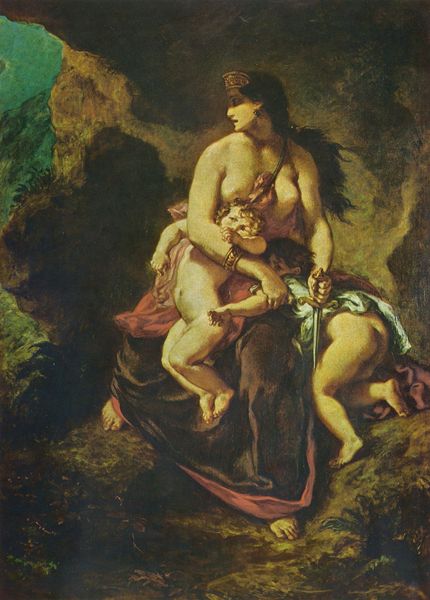
Titel: Medea
Künstler: Eugène Delacroix
Standort: Lille
Institution: Musée des Beaux-Arts
Schlagwörter: akt, berg, blau, blätter, dunkel, felsen, fuß, gemälde, gestein, hand, haut, himmel, nackt, schatten, umhang, wolf, gelb, grün, landschaft, braun, brust, busen, frau, haar, kleid, licht, nacht, profil, schmuck, schwarz, ausblick, rot, tuch, weg, malerei, rock, hemd, arm, arme, band, barock, falten, halten, messer, mord, pelz, stein, bild, schauen, öl, erde, strauch, zweige, busch, sträucher, boden, gewand, gold, haare, mantel, sitzend, stoff, tücher, fassen, kind, mutter, ohrringe, saum, blatt, pflanze, diadem, höhle, höle, krone, locken, rosa, schön, wald, kinder, engel, brüste, hintern, stab, berge, fels, füsse, angst, sturm, wehen, zopf, farn, nabel, junge, knie, mondlicht, flucht, nacktheit, antike, moos, greifen, schwert, flüchten, degen, allegorie, mythologie, armband, armreif, armreifen, jüngling, christus, jesus, amazone, mythos, sage, verfolgung, dolch, grotte, griechenland, har, versteck, opfer, kraut, maria, verstecken, madonna, babies, erzengel, ros, rettung, schutz, wahnsinn, kriegerin, augenbinde, schützen, medea, haargummi, schut, verteidigen, unterkunft, grott, fkörper, gwalt, po, hhalten, jöhle, bedroht, fensen, mythols